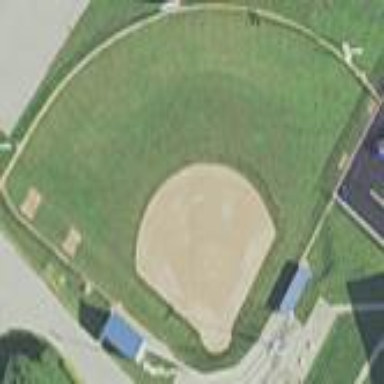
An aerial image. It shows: Baseball pitch for leisure land.